A time-domain waveform of one vibration snapshot from a rolling-element bearing is shown. What is the most likely bearing condition (normal, inner_race, outer_race, ball)?
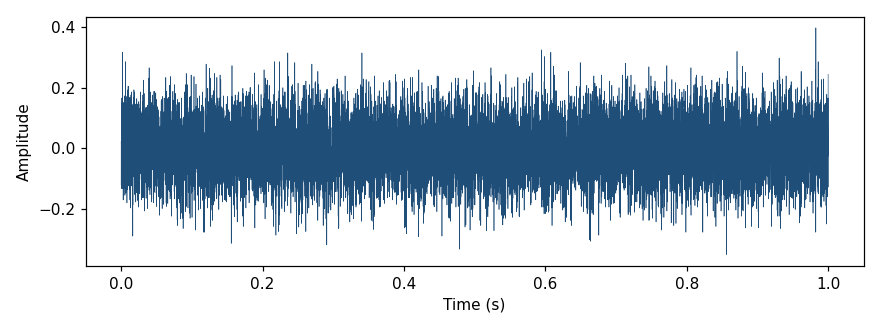
Answer: outer_race